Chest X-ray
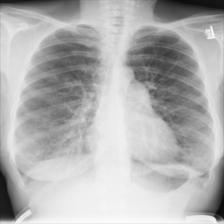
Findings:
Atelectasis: negative
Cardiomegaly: negative
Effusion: negative
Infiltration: negative
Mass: negative
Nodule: negative
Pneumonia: negative
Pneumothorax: positive
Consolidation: negative
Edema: negative
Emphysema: negative
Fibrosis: negative
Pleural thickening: negative
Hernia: negative